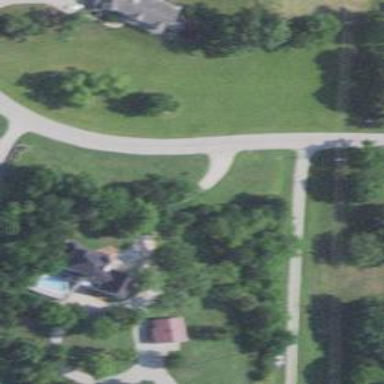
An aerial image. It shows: Driveway.